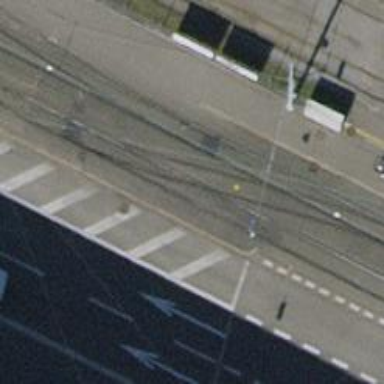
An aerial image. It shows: Railway switch.